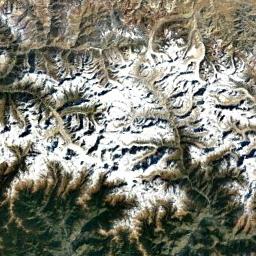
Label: snowberg